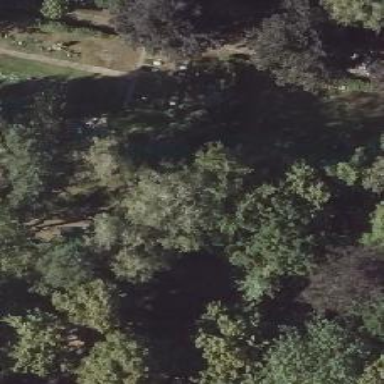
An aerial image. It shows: Sector in the cemetery.